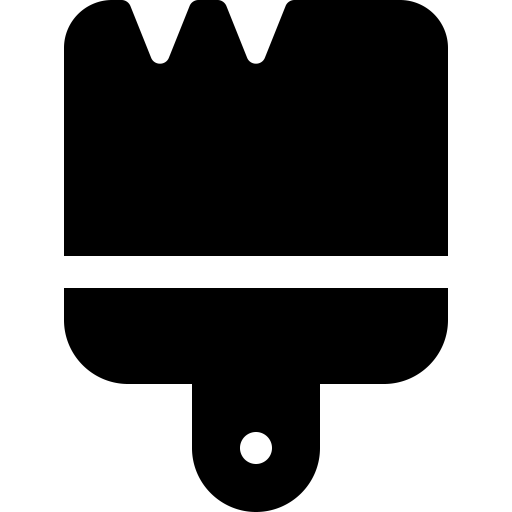
Tags: icon, FontAwesome, fa-icon, solid, brush